Question: I have a quite good number of queries and i want to test each of them with Include Actual Execution Plan feature on sql server management studio
However it is not possible for me to do this manually for 1m + queries
So i wonder can i execute them programmatically (from c#) with Include Actual Execution Plan feature and see whether SQL server suggests any index or not

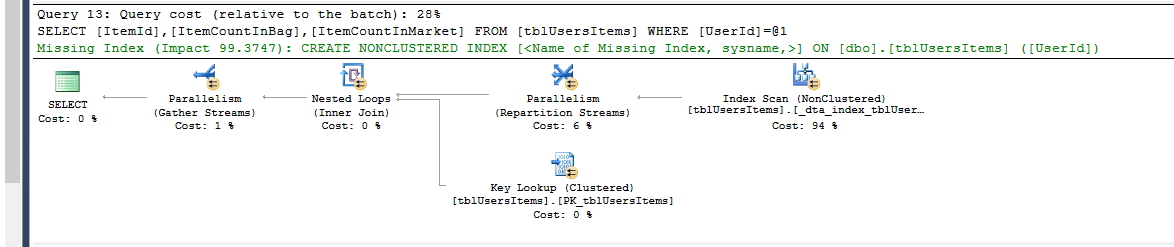
Answer: First, before I go in to how to get the Actual Execution Plan in code and find the ones that report needing indexes I would recommend you look in to using the <URL>, you can feed it a list of all the queries and it will process them telling you possible indexes, statistics, and many other things that can help out planning your queries.
Even better than giving it a list of 1m+ queries is you can get a trace from the server with the actual queries that are being run and it will focus on the queries that are taking up the most time.
---
To answer your original question you will need to add 'SET STATISTICS XML ON' at the start of the connection, this will give you the XML data that the GUI you showed is based off of. (<URL>. Once you do that your queries will return with a extra result set containing the xml for the plan in the first row of the first column.
Here is a quick and dirty function that does that.
'''
private static string GetXmlPlanForQuery(string queryText)
{
string result = null;
using (var connection = new SqlConnection(connectionString))
using (var command = new SqlCommand())
{
connection.Open();
command.Connection = connection;
//Enable the statistics.
command.CommandText = "SET STATISTICS XML ON";
command.ExecuteNonQuery();
//Run through the query, keeping the first row first column of the last result set.
command.CommandText = queryText;
using (var reader = command.ExecuteReader())
{
object lastValue = null;
do
{
if (reader.Read())
{
lastValue = reader.GetValue(0);
}
} while (reader.NextResult());
if (lastValue != null)
{
result = lastValue as string;
}
}
}
return result;
}
'''
And here is the XML it returned for the query 'select TOTAL_SALES from clients where ACTIVE = 0;' that I ran that I had on one of my local databases.
'''
<?xml version="1.0"?>
<ShowPlanXML xmlns="http://schemas.microsoft.com/sqlserver/2004/07/showplan" Version="1.2" Build="11.0.5058.0">
<BatchSequence>
<Batch>
<Statements>
<StmtSimple StatementText="SELECT [TOTAL_SALES] FROM [clients] WHERE [ACTIVE]=@1" StatementId="1" StatementCompId="1" StatementType="SELECT" RetrievedFromCache="false" StatementSubTreeCost="<PHONE>" StatementEstRows="315" StatementOptmLevel="FULL" QueryHash="0x708AE72DD31A316" QueryPlanHash="0x214EA79FF76E6771" StatementOptmEarlyAbortReason="GoodEnoughPlanFound">
<StatementSetOptions QUOTED_IDENTIFIER="true" ARITHABORT="false" CONCAT_NULL_YIELDS_NULL="true" ANSI_NULLS="true" ANSI_PADDING="true" ANSI_WARNINGS="true" NUMERIC_ROUNDABORT="false"/>
<QueryPlan DegreeOfParallelism="1" CachedPlanSize="16" CompileTime="1" CompileCPU="1" CompileMemory="192">
<MissingIndexes>
<MissingIndexGroup Impact="94.0522">
<MissingIndex Database="[exampleDb]" Schema="[dbo]" Table="[CLIENTS]">
<ColumnGroup Usage="EQUALITY">
<Column Name="[ACTIVE]" ColumnId="15"/>
</ColumnGroup>
<ColumnGroup Usage="INCLUDE">
<Column Name="[TOTAL_SALES]" ColumnId="18"/>
</ColumnGroup>
</MissingIndex>
</MissingIndexGroup>
</MissingIndexes>
<MemoryGrantInfo SerialRequiredMemory="0" SerialDesiredMemory="0"/>
<OptimizerHardwareDependentProperties EstimatedAvailableMemoryGrant="830838" EstimatedPagesCached="207709" EstimatedAvailableDegreeOfParallelism="2"/>
<RelOp NodeId="0" PhysicalOp="Clustered Index Scan" LogicalOp="Clustered Index Scan" EstimateRows="315" EstimateIO="<PHONE>" EstimateCPU="<PHONE>" AvgRowSize="16" EstimatedTotalSubtreeCost="<PHONE>" TableCardinality="1465" Parallel="0" EstimateRebinds="0" EstimateRewinds="0" EstimatedExecutionMode="Row">
<OutputList>
<ColumnReference Database="[exampleDb]" Schema="[dbo]" Table="[CLIENTS]" Column="TOTAL_SALES"/>
</OutputList>
<RunTimeInformation>
<RunTimeCountersPerThread Thread="0" ActualRows="315" ActualEndOfScans="1" ActualExecutions="1"/>
</RunTimeInformation>
<IndexScan Ordered="0" ForcedIndex="0" ForceScan="0" NoExpandHint="0">
<DefinedValues>
<DefinedValue>
<ColumnReference Database="[exampleDb]" Schema="[dbo]" Table="[CLIENTS]" Column="TOTAL_SALES"/>
</DefinedValue>
</DefinedValues>
<Object Database="[exampleDb]" Schema="[dbo]" Table="[CLIENTS]" Index="[imp_clpk_CLIENTS]" IndexKind="Clustered"/>
<Predicate>
<ScalarOperator ScalarString="[exampleDb].[dbo].[CLIENTS].[ACTIVE]=(0)">
<Compare CompareOp="EQ">
<ScalarOperator>
<Identifier>
<ColumnReference Database="[exampleDb]" Schema="[dbo]" Table="[CLIENTS]" Column="ACTIVE"/>
</Identifier>
</ScalarOperator>
<ScalarOperator>
<Const ConstValue="(0)"/>
</ScalarOperator>
</Compare>
</ScalarOperator>
</Predicate>
</IndexScan>
</RelOp>
<ParameterList>
<ColumnReference Column="@1" ParameterCompiledValue="(0)" ParameterRuntimeValue="(0)"/>
</ParameterList>
</QueryPlan>
</StmtSimple>
</Statements>
</Batch>
</BatchSequence>
</ShowPlanXML>
'''
Now, because Microsoft is quite nice, if you <URL> you can actually get a copy of the '.xsd' for the format. You can then from the developer's command prompt do 'xsd showplanxml.xsd /classes' and it will give you a 'showplanxml.cs' that you can use with the 'XmlSerializer'.
Here is a small example program that does a debugger break on a missing index.
'''
static void Main(string[] args)
{
string result = GetXmlPlanForQuery("select TOTAL_SALES from clients where ACTIVE = 0;");
XmlSerializer ser = new XmlSerializer(typeof(ShowPlanXML));
var plan = (ShowPlanXML)ser.Deserialize(new StringReader(result));
var missingIndexes =
plan.BatchSequence.SelectMany(x => x)
.SelectMany(x => x.Items)
.OfType<StmtSimpleType>()
.Select(x => x.QueryPlan)
.Where(x => x.MissingIndexes != null && x.MissingIndexes.Any());
foreach (var queryPlan in missingIndexes)
{
//This will hit for each statement in the query that was missing a index, check queryPlan.MissingIndexes to see the indexes that are missing.
Debugger.Break();
}
Console.WriteLine("Done");
Console.ReadLine();
}
'''
I used XmlSerializer and deseralized it to a class but you could just as easily loaded this in to a XDocument then used <URL> to find all the nodes named 'MissingIndex'.